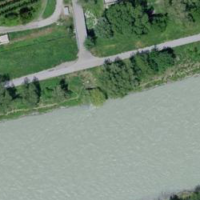
EUNIS habitat code: 15
Species observed at this site:
Tachymarptis melba